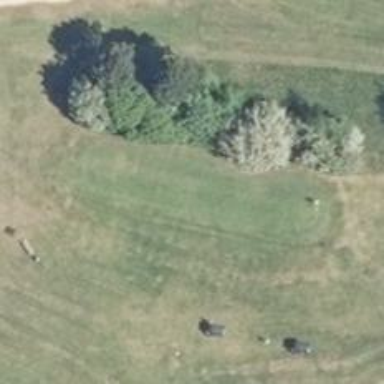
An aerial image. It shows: Golf tee.